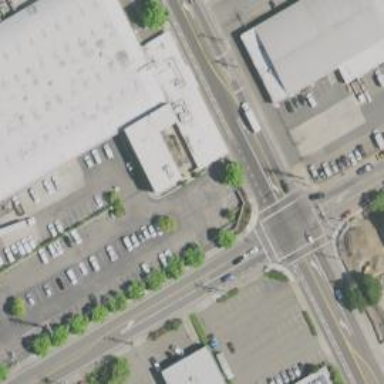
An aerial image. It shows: Unmarked road crossing.